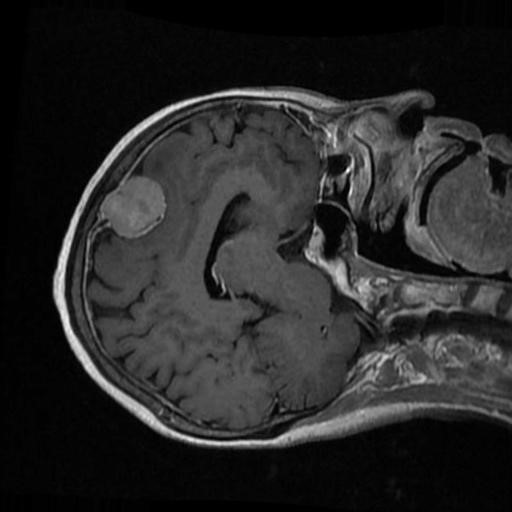
Label: brain_menin